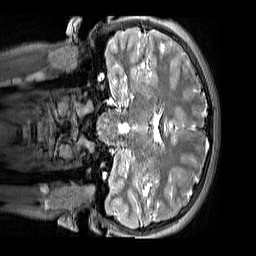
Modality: T2w
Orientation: coronal
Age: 10
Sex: female
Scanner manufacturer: siemens
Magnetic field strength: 3 T
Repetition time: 3.2 s
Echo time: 0.408 s